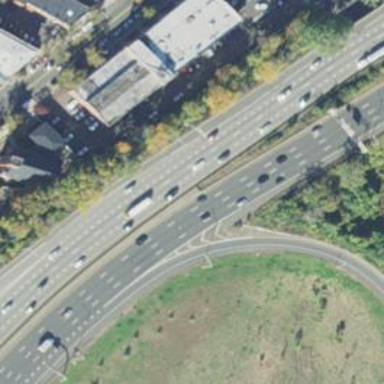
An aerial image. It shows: Motorway junction.